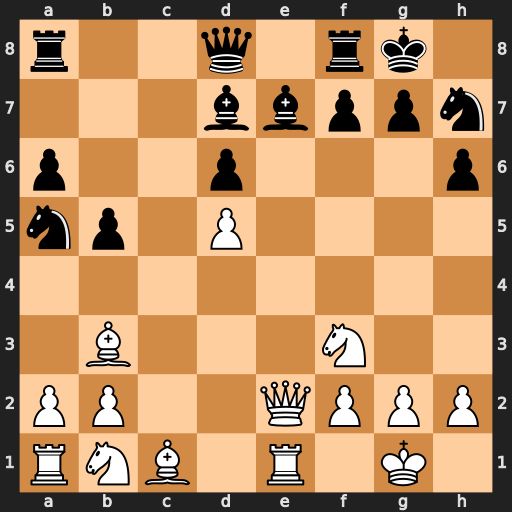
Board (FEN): r2q1rk1/3bbppn/p2p3p/np1P4/8/1B3N2/PP2QPPP/RNB1R1K1
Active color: w
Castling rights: -
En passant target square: -
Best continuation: Qxe7 Qxe7 Rxe7